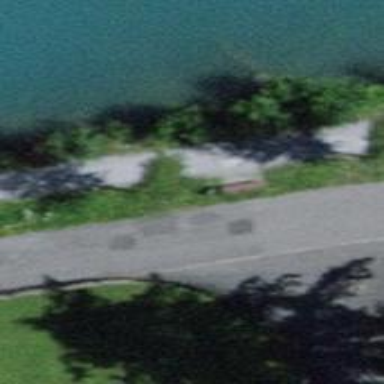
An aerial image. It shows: Bench.